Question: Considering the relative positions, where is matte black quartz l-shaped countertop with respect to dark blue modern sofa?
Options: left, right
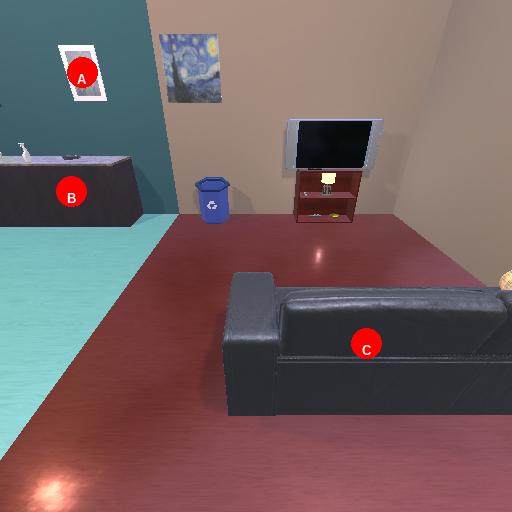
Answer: left